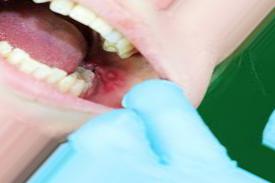
Condition: Mouth Ulcer